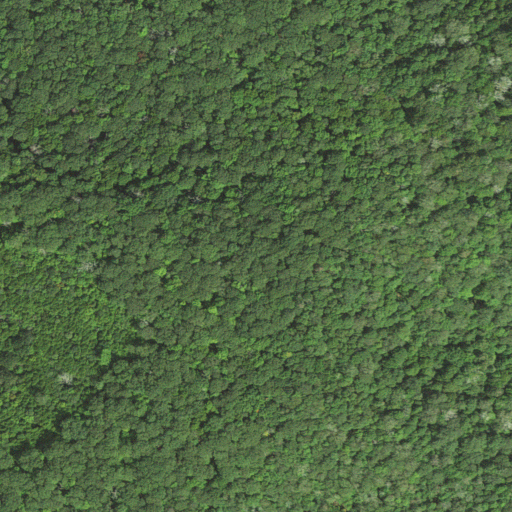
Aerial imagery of mountain in West Virginia named Frank Mountain containing only deciduous forest